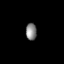
Tissue: lung
Cell type: Endothelial cells
Senescence score: 0.6016
Nuclear area (px): 180
Mean DAPI intensity: 134.083